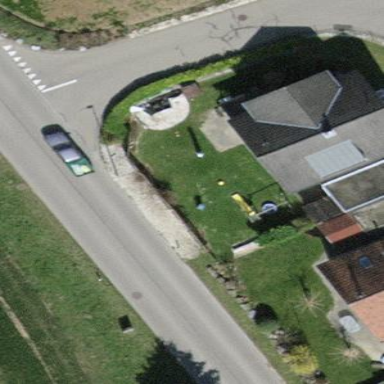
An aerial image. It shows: Detached building.